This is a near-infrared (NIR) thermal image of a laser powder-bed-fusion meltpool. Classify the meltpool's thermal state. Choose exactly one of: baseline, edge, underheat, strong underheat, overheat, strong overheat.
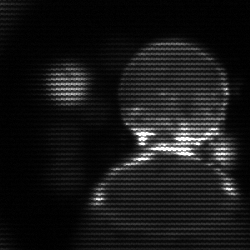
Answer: edge